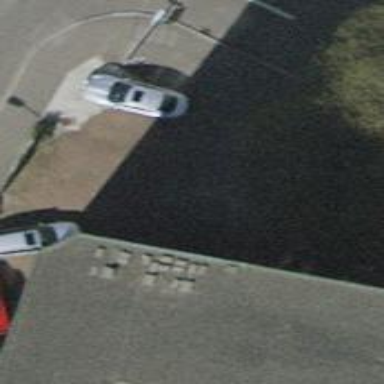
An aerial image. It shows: Car repair shop.